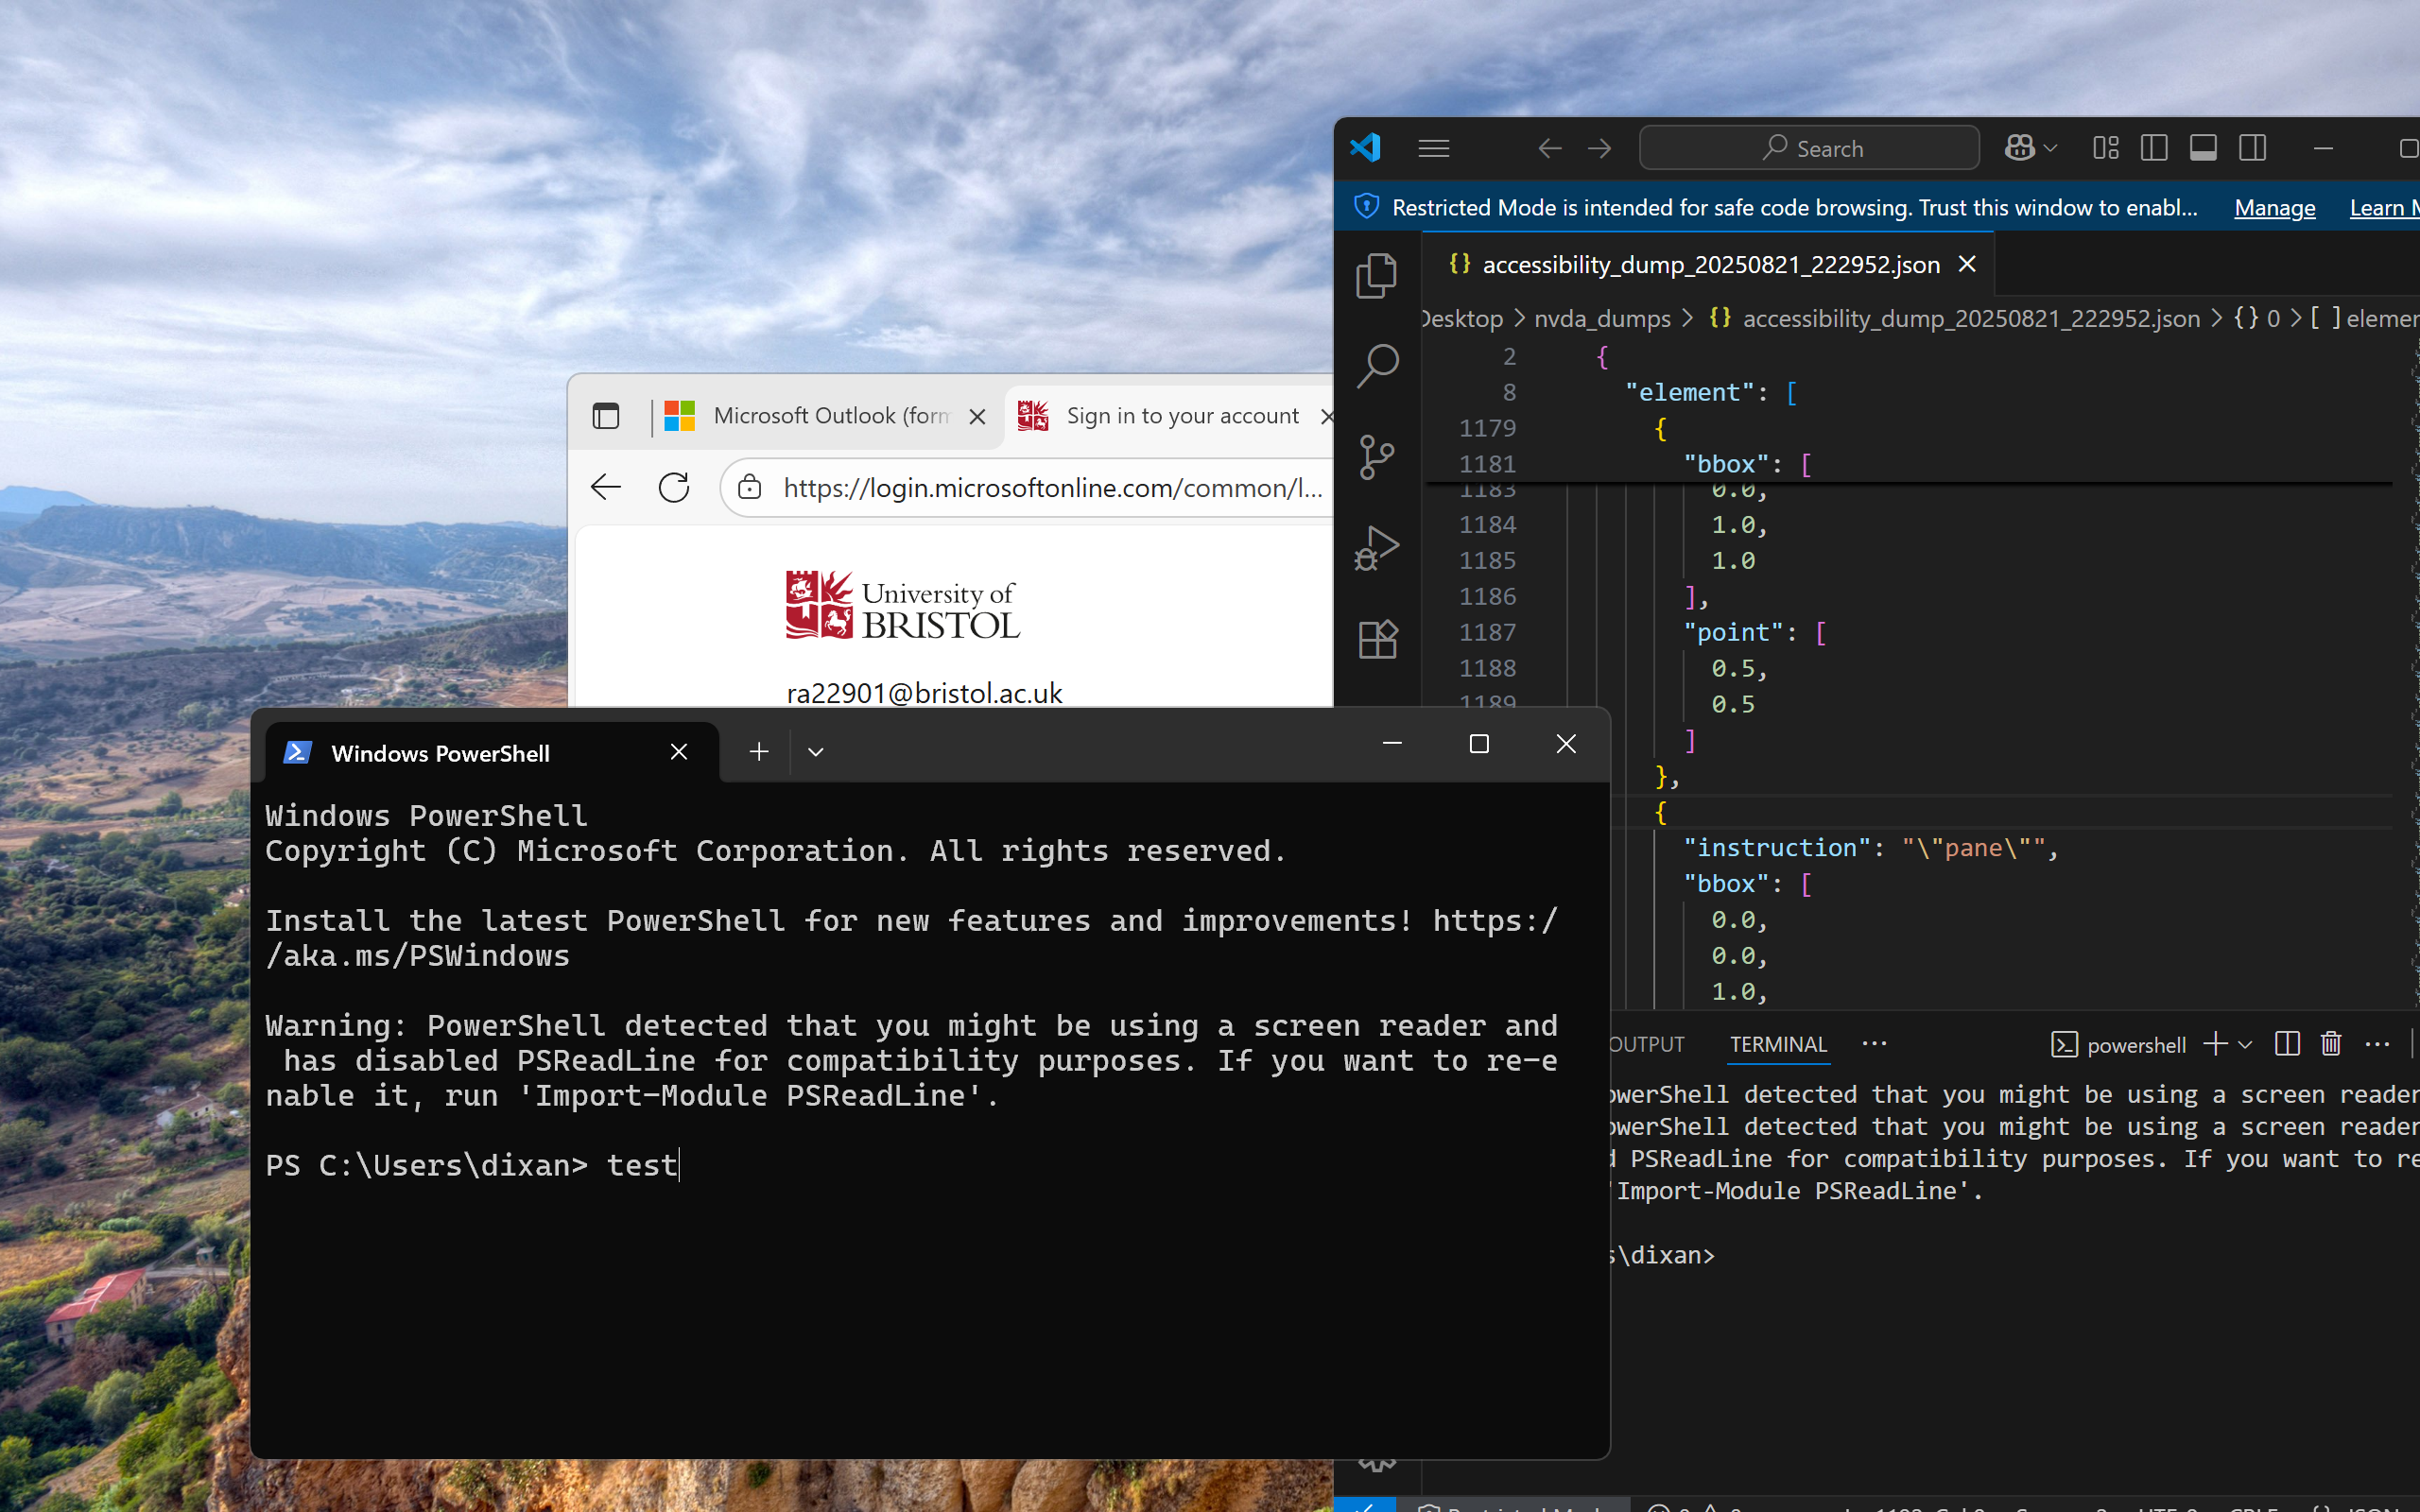
UI elements on screen:
"Desktop - window"
"Sign in to your account - window"
"System - menu bar - Contains commands to manipulate the window"
"System - menu item"
"title bar - value: Sign in to your account"
"Minimise - button - Moves the window out of the way"
"Maximise - button - Makes the window full screen"
"Close - button - Closes the window"
"Microsoft Outlook (formerly Hotmail): Free email and calendar | Microsoft 365 - window"
"System - menu bar - Contains commands to manipulate the window"
"System - menu item"
"title bar"
"Minimise - button - Moves the window out of the way"
"Maximise - button - Makes the window full screen"
"Close - button - Closes the window"
"window"
"Taskbar - pane"
"pane"
"Running applications - pane"
"DesktopWindowXamlSource - pane"
"pane"
"grouping"
"Start - toggle button"
"graphic"
"Search - toggle button"
" - text"
"Search - text"
"Microsoft Edge - 1 running window pinned - button"
"graphic"
"File Explorer pinned - button"
"graphic"
"%1!s! pinned pinned - button"
"graphic"
"Adobe Lightroom Classic pinned - button"
"graphic"
"Adobe Premiere Pro 2025 pinned - button"
"graphic"
"Visual Studio Code - 1 running window - button"
"graphic"
"Terminal - 1 running window - button"
"graphic"
"Sticky Notes (new) - 1 running window - button"
"graphic"
"Show Hidden Icons - button"
" - text"
"68% - Charging - at mW: 20940 71% - Discharging - Remaining mWh: 25606 - button"
"graphic"
"Network vodafone61228A
Internet access - button"
" - text"
"Volume Speaker (Realtek(R) Audio): Muted - button"
" - text"
"Power Battery status: 71% remaining - button"
" - text"
"Clock 23:07
‎21/‎08/‎2025 - button"
"23∶07 - text"
"‎21/‎08/‎2025 - text"
"Show Desktop - button"